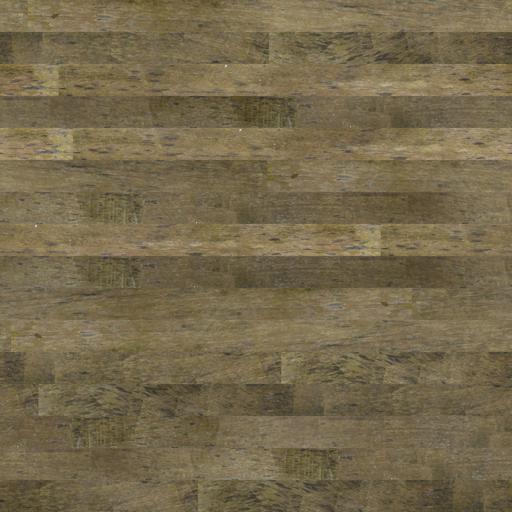
Tags: plank planks wood wooden